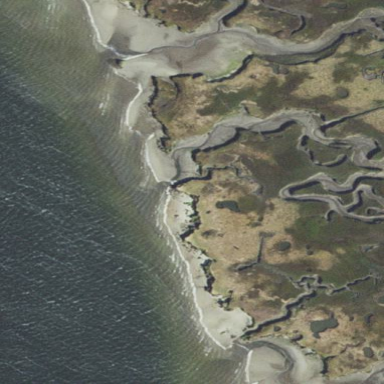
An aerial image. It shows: Tidal wetland with tidal flats.